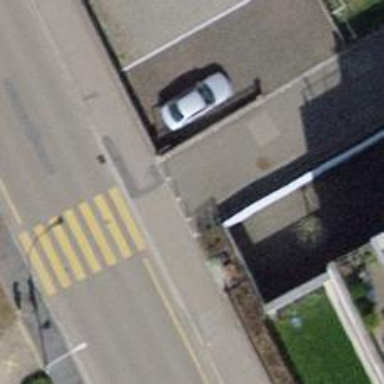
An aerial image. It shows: Bollard barrier.